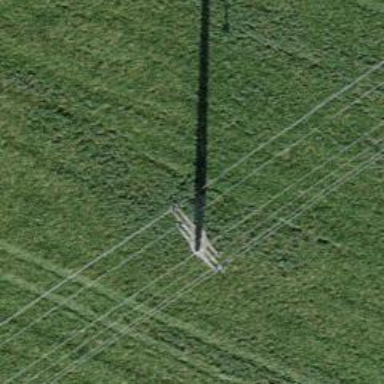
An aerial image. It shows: Power line with three cables.